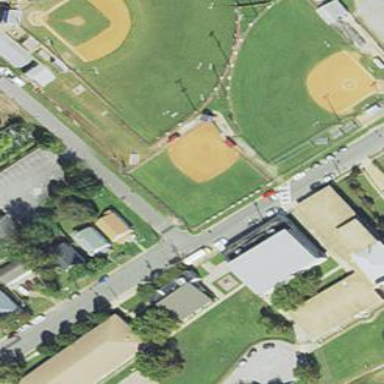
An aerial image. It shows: Baseball pitch for leisure land activities.